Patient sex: F
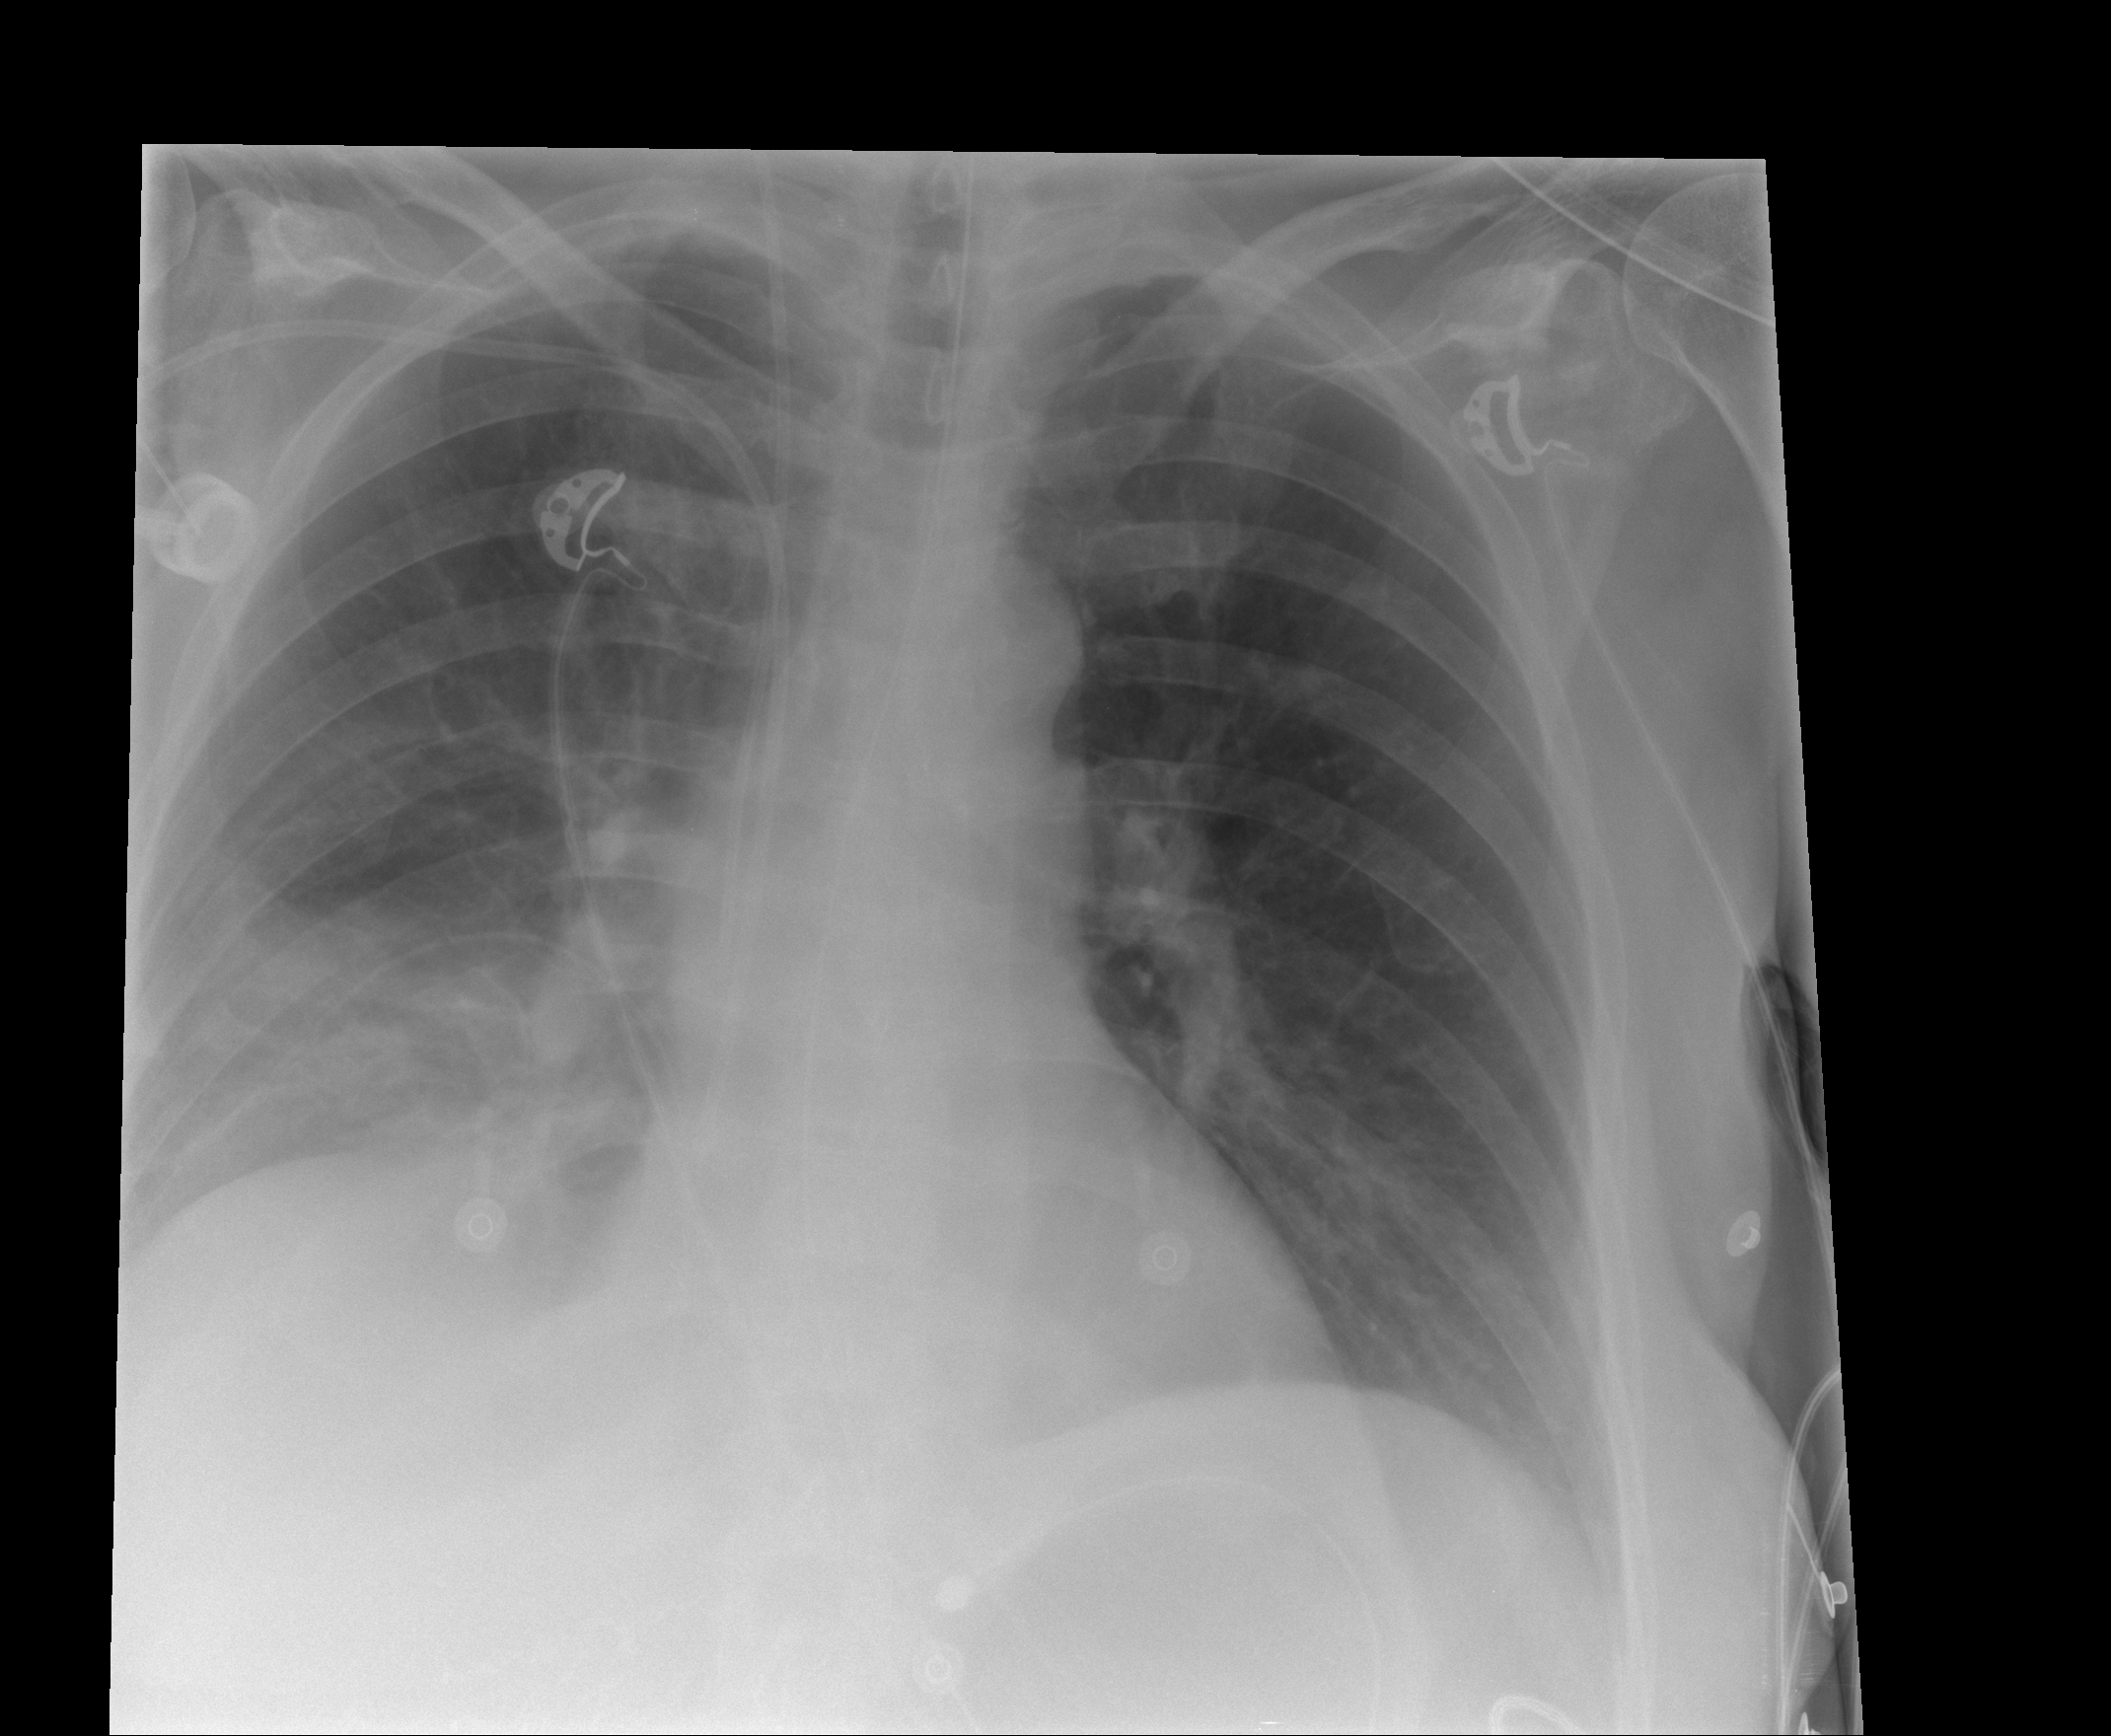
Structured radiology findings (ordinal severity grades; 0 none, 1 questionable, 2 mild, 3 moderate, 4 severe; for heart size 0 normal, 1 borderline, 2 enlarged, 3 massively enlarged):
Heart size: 0
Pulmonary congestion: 0
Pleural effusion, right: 1
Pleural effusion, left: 0
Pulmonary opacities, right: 0
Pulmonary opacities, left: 0
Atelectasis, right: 1
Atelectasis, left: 0